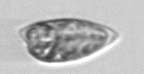
Label: Prorocentrum_dentatum